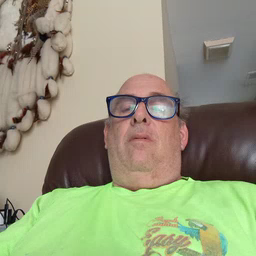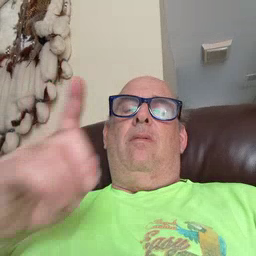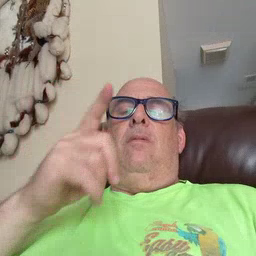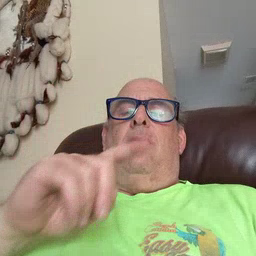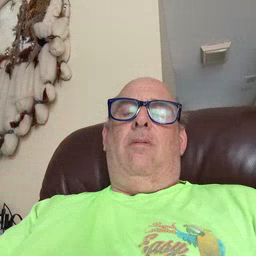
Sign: talk